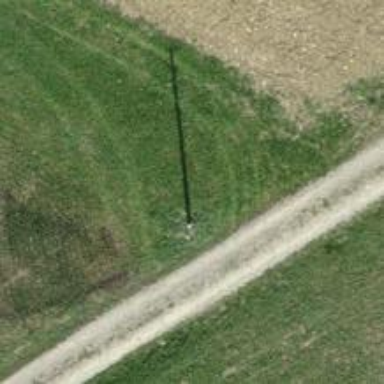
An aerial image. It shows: Power pole.